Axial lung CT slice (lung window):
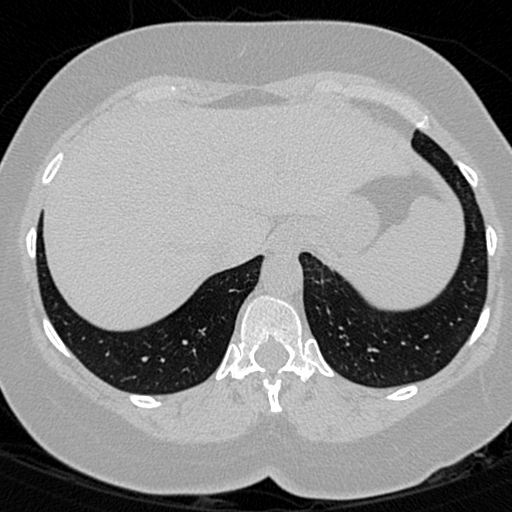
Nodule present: no